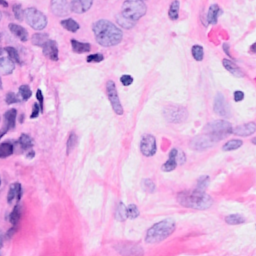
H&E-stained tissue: Breast